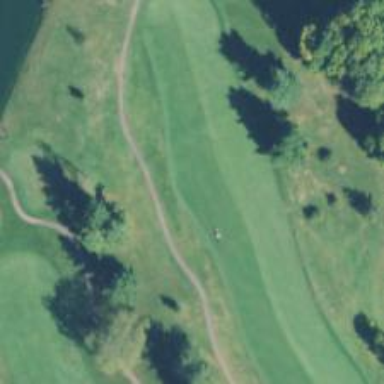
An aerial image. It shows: Path designated for golf carts.